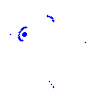
Particle: pion